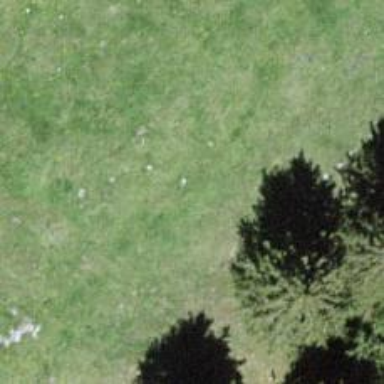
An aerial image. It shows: Needle-leaved tree in its natural environment.